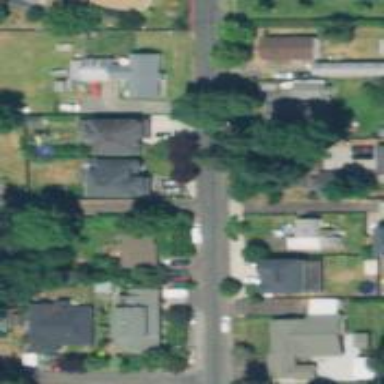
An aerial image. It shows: Residential road with sidewalk on the left side.